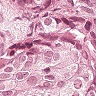
Metastatic tissue present: yes